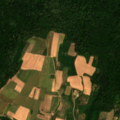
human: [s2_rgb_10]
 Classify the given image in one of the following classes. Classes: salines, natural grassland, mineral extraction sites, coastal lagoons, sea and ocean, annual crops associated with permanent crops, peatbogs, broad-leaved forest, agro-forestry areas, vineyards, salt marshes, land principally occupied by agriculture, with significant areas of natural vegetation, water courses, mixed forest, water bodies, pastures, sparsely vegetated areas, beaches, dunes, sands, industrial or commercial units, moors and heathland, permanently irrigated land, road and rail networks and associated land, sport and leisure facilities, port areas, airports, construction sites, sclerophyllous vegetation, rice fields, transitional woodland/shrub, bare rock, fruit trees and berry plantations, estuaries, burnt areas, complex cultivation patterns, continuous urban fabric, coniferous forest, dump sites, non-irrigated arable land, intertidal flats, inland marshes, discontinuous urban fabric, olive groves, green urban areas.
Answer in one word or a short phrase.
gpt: non-irrigated arable land, complex cultivation patterns, land principally occupied by agriculture, with significant areas of natural vegetation, broad-leaved forest